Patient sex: M
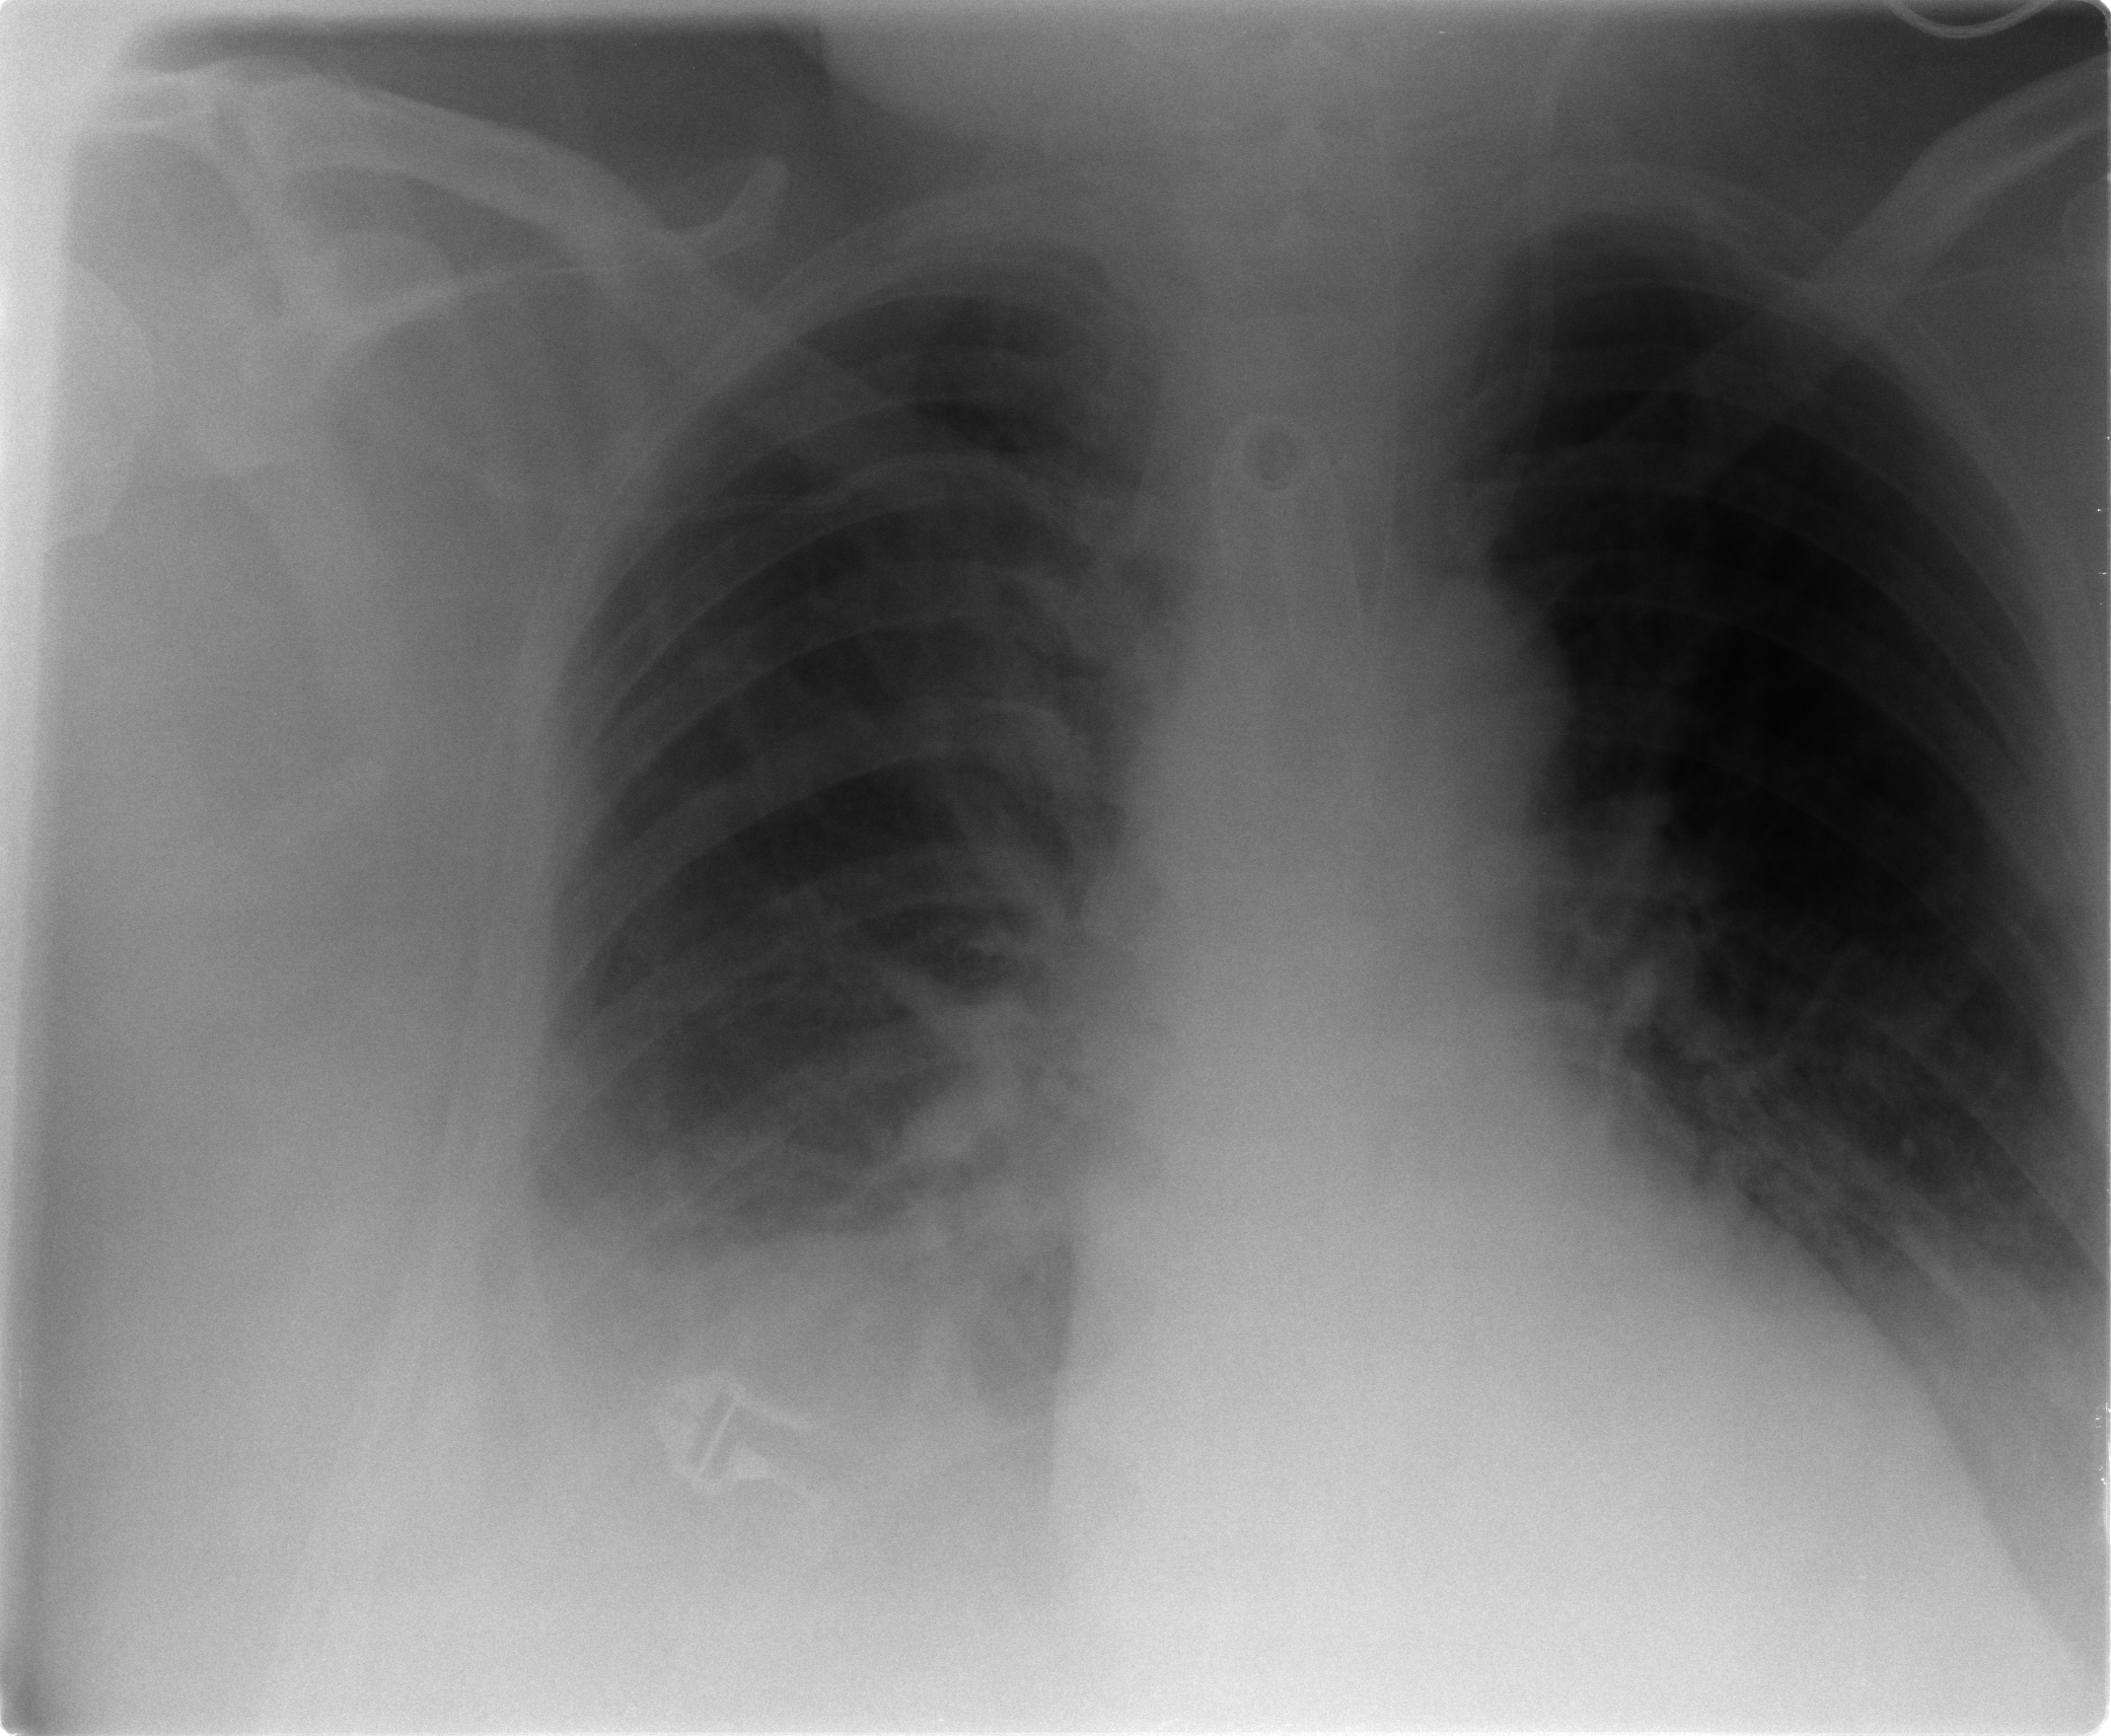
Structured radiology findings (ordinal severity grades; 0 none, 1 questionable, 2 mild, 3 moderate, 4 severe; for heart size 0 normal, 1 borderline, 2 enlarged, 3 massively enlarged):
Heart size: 0
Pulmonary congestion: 2
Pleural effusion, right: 2
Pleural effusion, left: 2
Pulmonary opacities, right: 2
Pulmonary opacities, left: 0
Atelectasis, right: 3
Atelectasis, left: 2